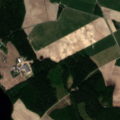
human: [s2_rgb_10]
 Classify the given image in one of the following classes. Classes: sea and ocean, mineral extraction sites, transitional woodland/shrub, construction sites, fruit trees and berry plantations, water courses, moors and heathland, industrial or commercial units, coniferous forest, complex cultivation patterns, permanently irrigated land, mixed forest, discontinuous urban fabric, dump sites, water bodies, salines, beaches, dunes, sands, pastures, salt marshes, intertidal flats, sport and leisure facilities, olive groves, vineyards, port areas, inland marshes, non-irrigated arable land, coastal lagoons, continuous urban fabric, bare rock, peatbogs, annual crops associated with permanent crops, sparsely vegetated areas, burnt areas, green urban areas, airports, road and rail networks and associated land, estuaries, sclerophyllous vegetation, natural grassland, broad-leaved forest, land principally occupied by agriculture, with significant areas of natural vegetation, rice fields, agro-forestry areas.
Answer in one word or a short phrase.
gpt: non-irrigated arable land, land principally occupied by agriculture, with significant areas of natural vegetation, coniferous forest, mixed forest, water bodies